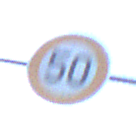
Verkehrszeichen: Geschwindigkeit50
Umgebung: Outdoor, Suburban
Tageszeit: SunriseSunset
Wetter: PartlyCloudy
Licht: Natural
Jahreszeit: NotSpecified
Kontrast: LowContrast